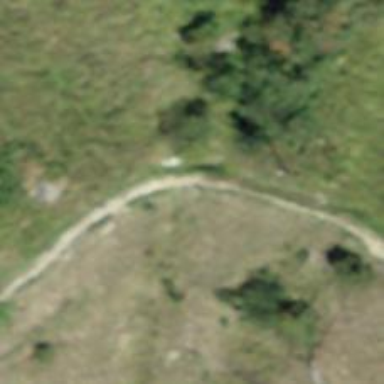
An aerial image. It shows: Path with grade3 track type.